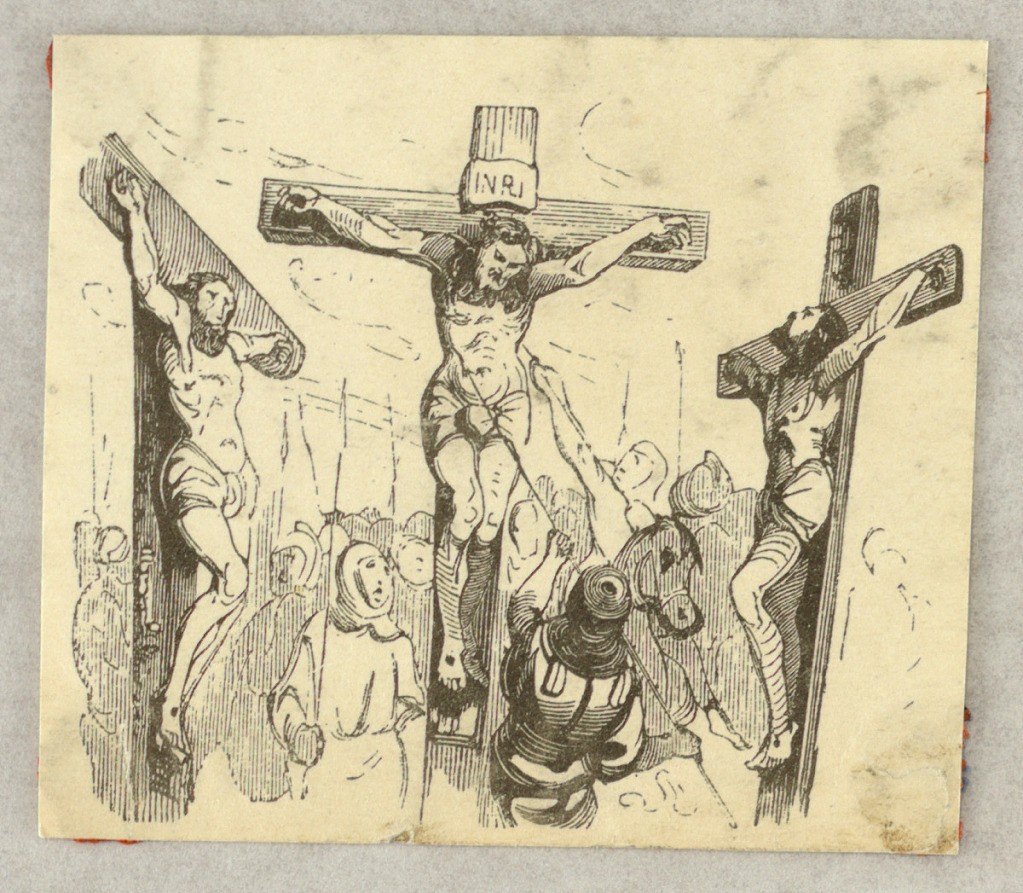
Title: Longinus Piercing the Side of Christ
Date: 1840s
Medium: Wood engraving on paper
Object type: Print
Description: Longinus shown from the back and the three crosses are in the foreground. Soldiers in the rear.